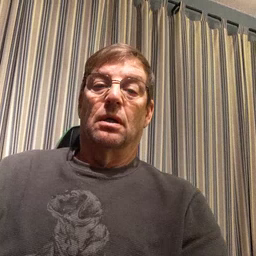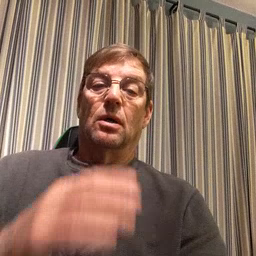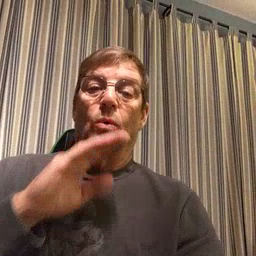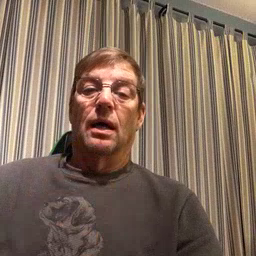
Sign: quiet